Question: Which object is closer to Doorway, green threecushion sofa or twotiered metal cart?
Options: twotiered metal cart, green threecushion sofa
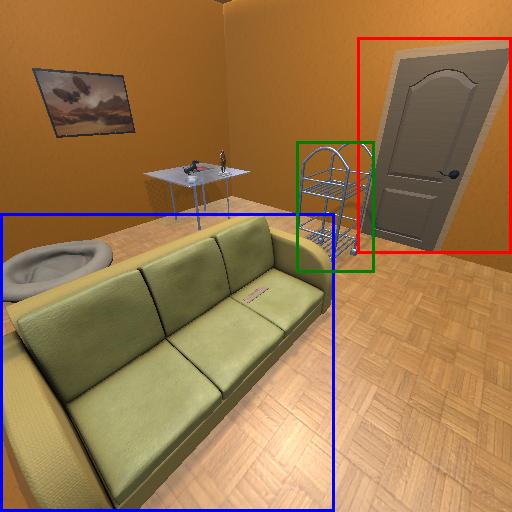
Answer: twotiered metal cart